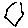
Label: hexagon